Interaction volume radius: 10 \u00c5
Interaction volume height: 25 \u00c5
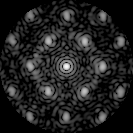
Disorder parameter: 0.3929